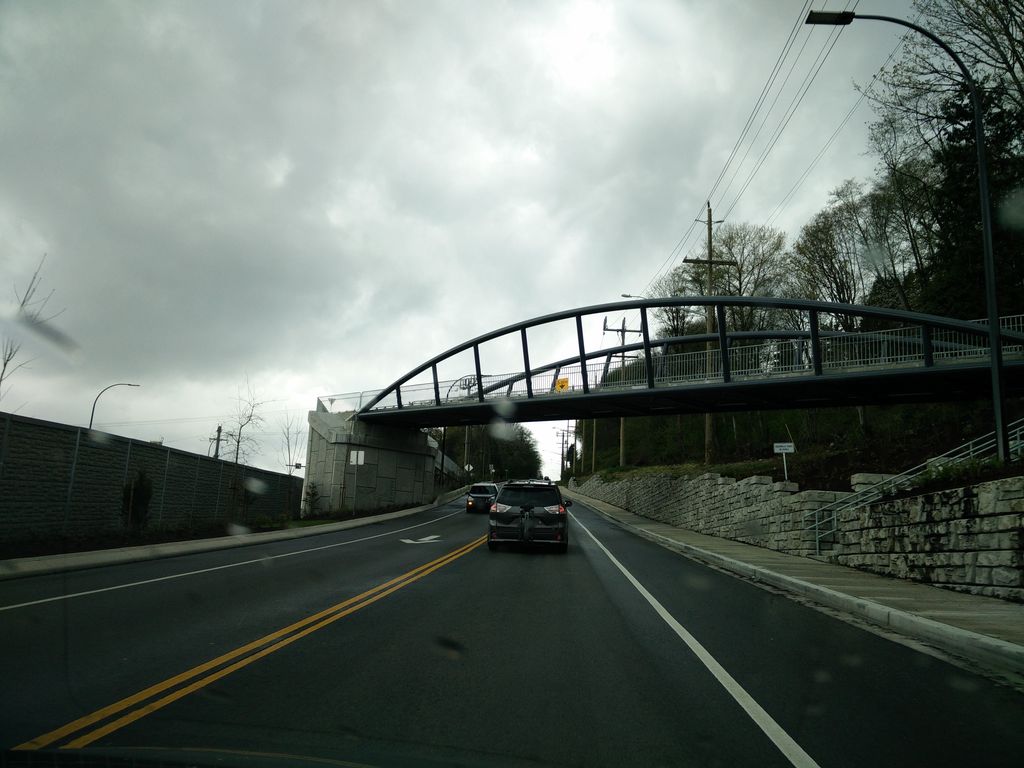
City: vancouver